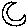
Label: moon